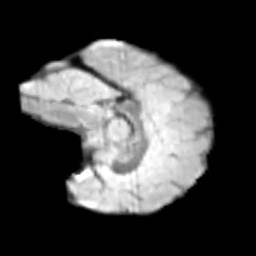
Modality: T2w
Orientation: sagittal
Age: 9
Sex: female
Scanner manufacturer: siemens
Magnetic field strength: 3 T
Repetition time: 3.8 s
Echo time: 0.07 s